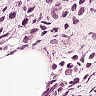
Metastatic tissue present: yes